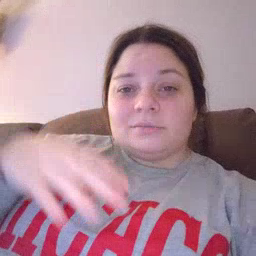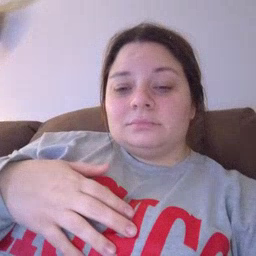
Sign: hair